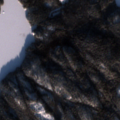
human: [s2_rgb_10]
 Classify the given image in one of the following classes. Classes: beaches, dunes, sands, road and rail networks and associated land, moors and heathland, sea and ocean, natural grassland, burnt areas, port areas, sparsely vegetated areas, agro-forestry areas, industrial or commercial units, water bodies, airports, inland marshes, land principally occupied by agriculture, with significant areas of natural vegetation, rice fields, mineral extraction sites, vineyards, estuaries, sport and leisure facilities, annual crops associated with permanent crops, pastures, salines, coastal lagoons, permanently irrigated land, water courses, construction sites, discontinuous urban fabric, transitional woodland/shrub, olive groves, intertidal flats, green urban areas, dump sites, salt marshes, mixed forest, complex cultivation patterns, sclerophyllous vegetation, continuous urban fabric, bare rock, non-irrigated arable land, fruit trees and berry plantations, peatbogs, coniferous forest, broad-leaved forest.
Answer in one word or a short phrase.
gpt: coniferous forest, mixed forest, water bodies